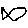
Label: fish